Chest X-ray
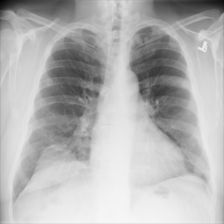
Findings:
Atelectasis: negative
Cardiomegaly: negative
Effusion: negative
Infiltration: negative
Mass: negative
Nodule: negative
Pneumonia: negative
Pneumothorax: negative
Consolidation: negative
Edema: negative
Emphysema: negative
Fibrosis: negative
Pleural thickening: negative
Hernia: negative